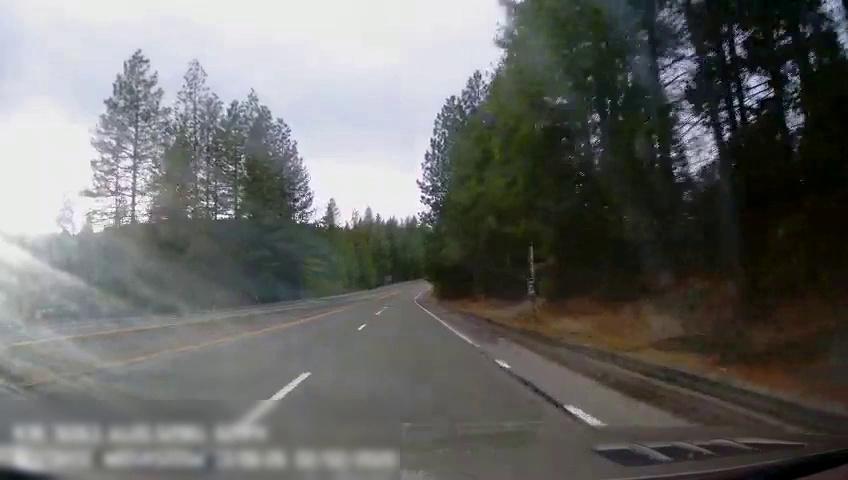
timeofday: Day
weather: Cloudy
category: Drivable Space
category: Lanes | Opposite Lane
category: Lanes | Opposite Lane
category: Lanes | Alternate Lane
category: Lanes | Current Lane
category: Lanes | Current Lane